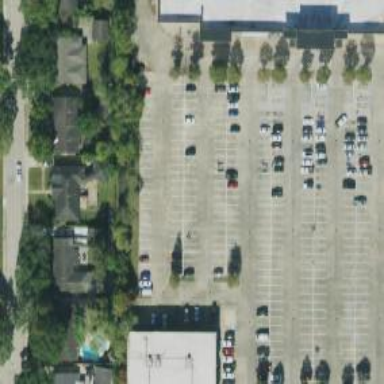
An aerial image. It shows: Parking space.